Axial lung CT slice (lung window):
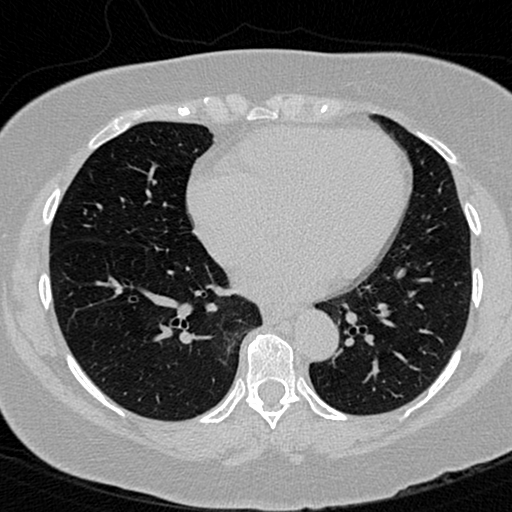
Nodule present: no